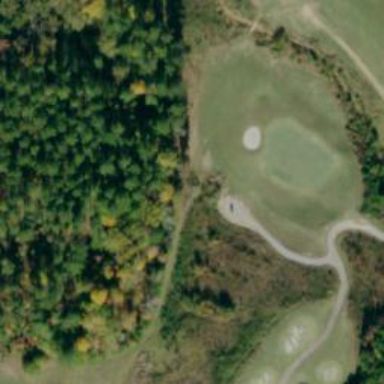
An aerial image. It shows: Golf fairway surrounded by grass.